Question: I have created a javadoc using eclipse and the package information is contained in
. my problem is in the class summary field the name of the class is mentioned but there is no detail in front of it.I want to put some information in this field.
This is the javadoc page where package details are mentioned.

package-info.java
'''
/**
*
*Details
*/
package mypackage;
'''
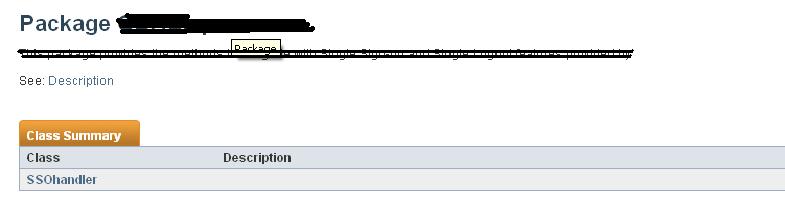
Answer: You want to put the Javadoc comment above the class declaration (See below). See the following <URL> for a quick guide to providing some of these descriptions and other metadata throughout your source code.
'''
/**
* My class description
*/
public class SSOhandler {
}
'''